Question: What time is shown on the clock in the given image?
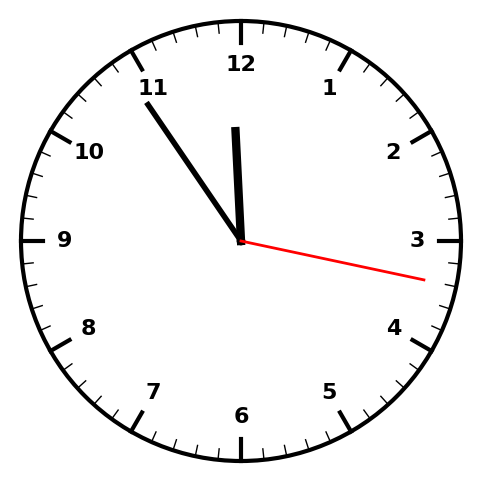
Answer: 11:54:17